Question: I use '$(window).scroll()' event to add animations to my elements.
- -
Is there any way to make the 'scroll()' event fires when the touch is dragging (to scroll down/up) ?
Example code:
'''
$(window).scroll(function(){
console.log('fired');
});
'''
Last, here is a <URL>. Please try it on Desktop & Mobile browsers. For your convenience, here is the QR code:

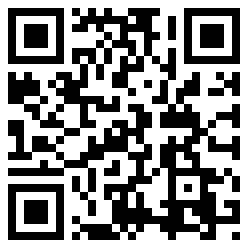
Answer: I've been playing with catching scroll realtime on most popular browsers on mobile and touch devices for over a week!
I have tried many approaches like putting 'setInterval' or 'requestAnimationFrame' loop or catching 'scroll' or 'touchmove' or web workers or whatever. I can tell you that nothing works on iOS 4 - 7, the browser just freezes script execution. Browser for Android, mobile Chrome or Firefox or Dolphin track 'scroll' well, so you can deal with momentum scrolling there. Latest internet explorer mobile, Blackberry, Opera mobile and most Symbian browsers track 'scroll' as well.
There is a brilliant way to do things on iOS, however. This guy emulates scroll using CSS3 'transform: translateY': <URL> Actually, javascript/CSS fully emulate what iOS Safari does natively.
This works without any lags because of using GPU accelerations and has no restrictions. You can even change scroll parameters like friction or responsivity. The downside is that you need to serve another styles or markup for iOS only. You can use media queries or browser detection for this. Please find some demos online, because the author provides no clear documentation. Example: <URL> iOS Paralax demo. There are some other examples available.
To track the current scroll position use something like this:
'''
var page = document.getElementById('page');
var scrollTop = isIOS ?
-(new WebKitCSSMatrix(getComputedStyle(page).webkitTransform)).m42 :
window.scrollY;
'''
Fire this inside requestAnimationFrame loop. Unfortunately you can't fetch the scroll coordinates in a more elegant way than using 'WebKitCSSMatrix' in this version of library. But you can make a pull request for this.
Hope this will work for you!